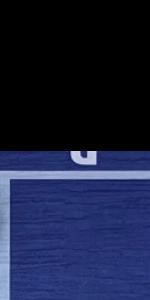
Label: Empty